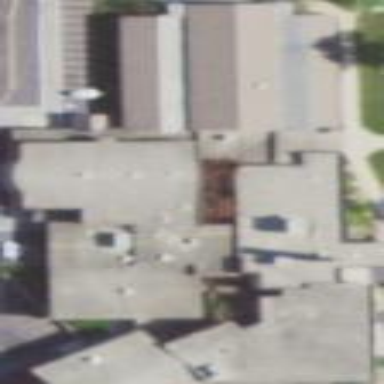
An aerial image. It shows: School building.